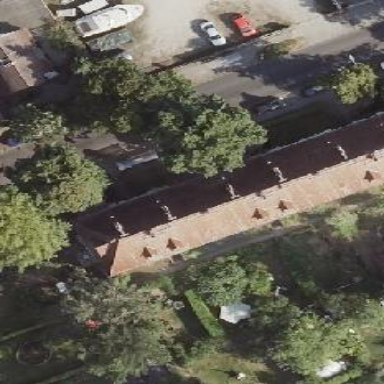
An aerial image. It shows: Gabled building with roof made of roof tiles.